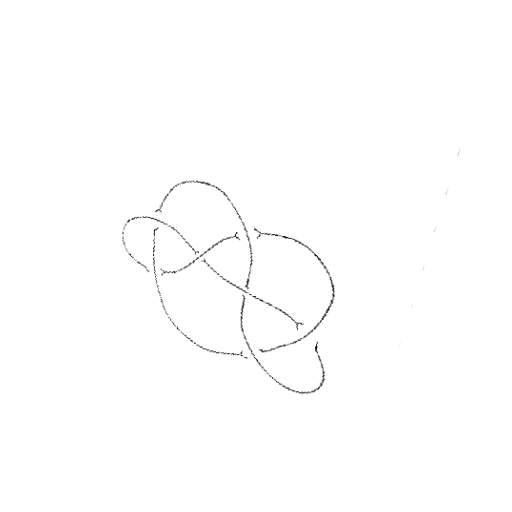
Crossing number: 7